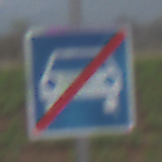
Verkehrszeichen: EndeKraftfahrstrasse
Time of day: Midday
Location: Outdoor (Nature)
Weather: PartlyCloudy
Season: NotSpecified
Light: Natural